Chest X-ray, AP view. Patient: 32 years old, sex M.
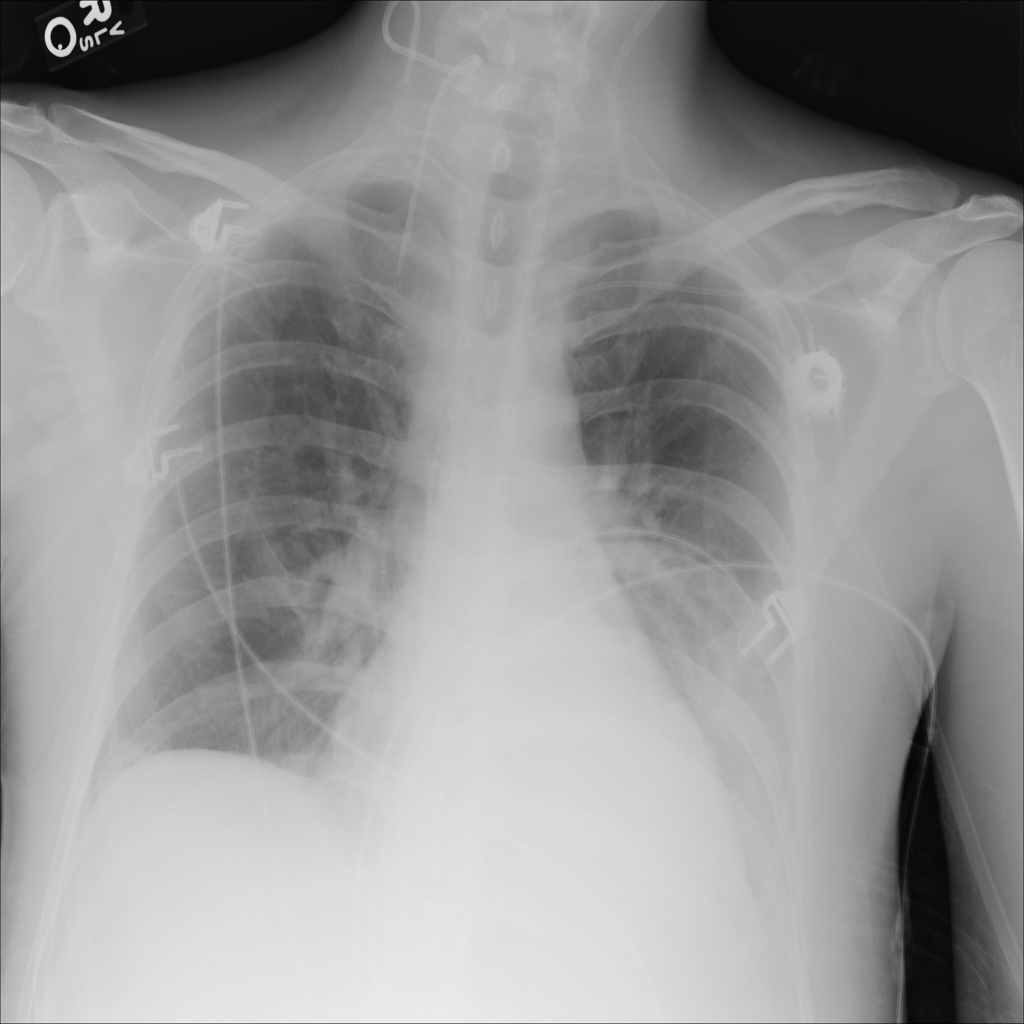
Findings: Effusion, Infiltration